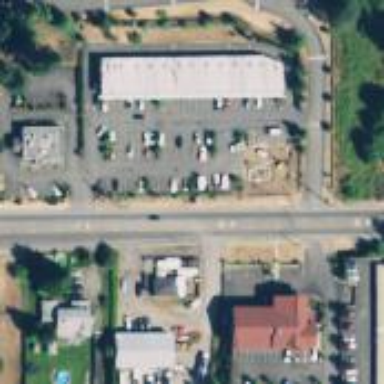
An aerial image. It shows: Retail area.